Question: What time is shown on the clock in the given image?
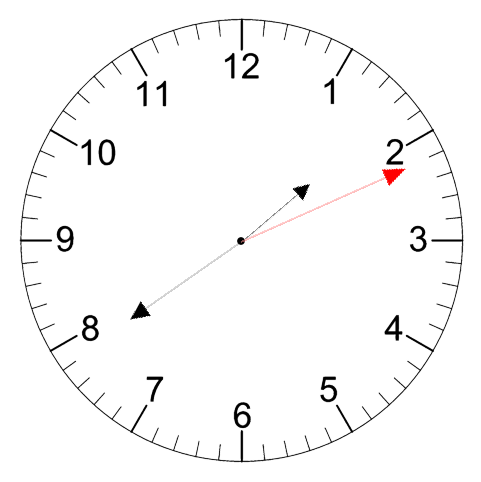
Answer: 01:39:11